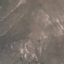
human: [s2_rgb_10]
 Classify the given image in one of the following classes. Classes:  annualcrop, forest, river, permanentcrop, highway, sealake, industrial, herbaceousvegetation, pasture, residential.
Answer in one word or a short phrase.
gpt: HerbaceousVegetation